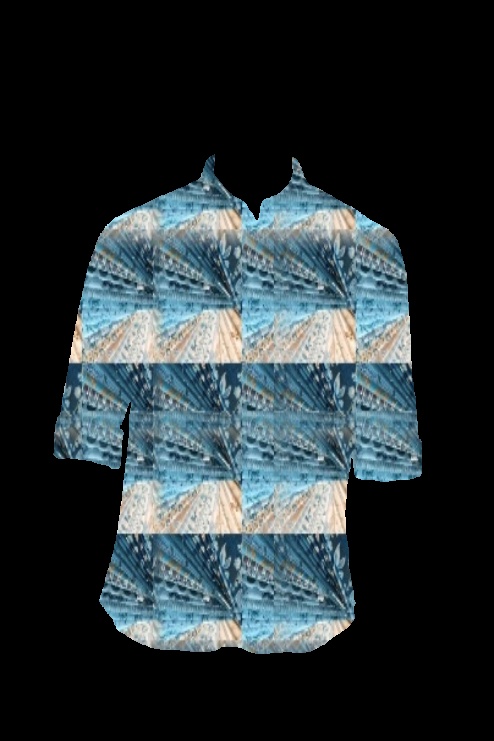
blue surf print button up tee